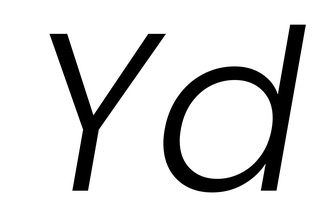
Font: Poppins-LightItalic